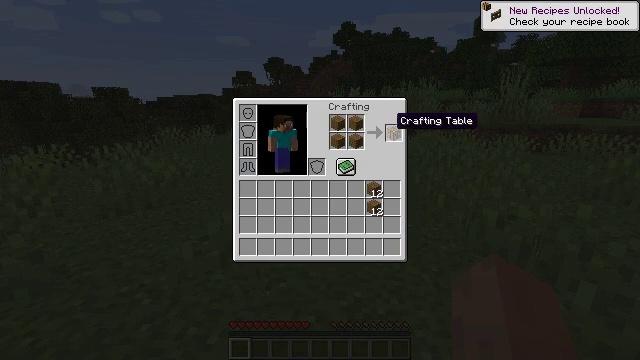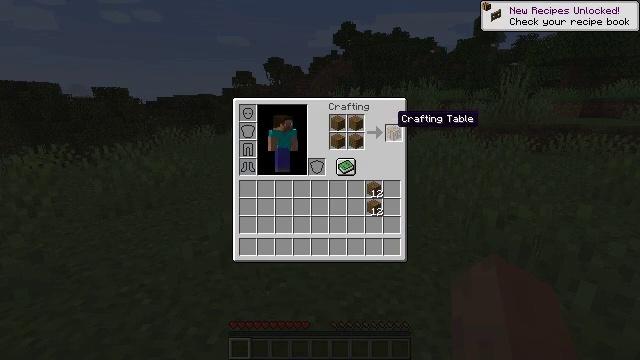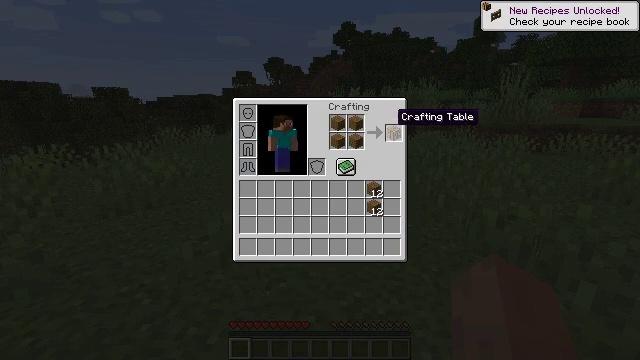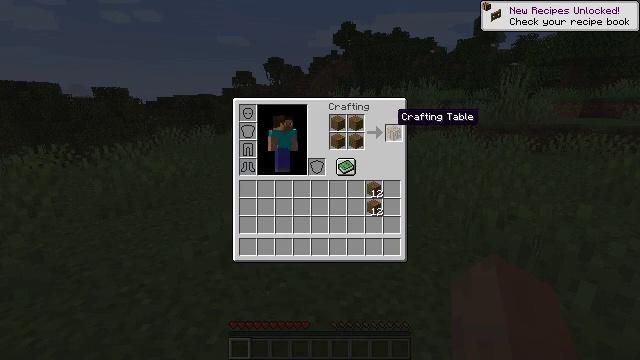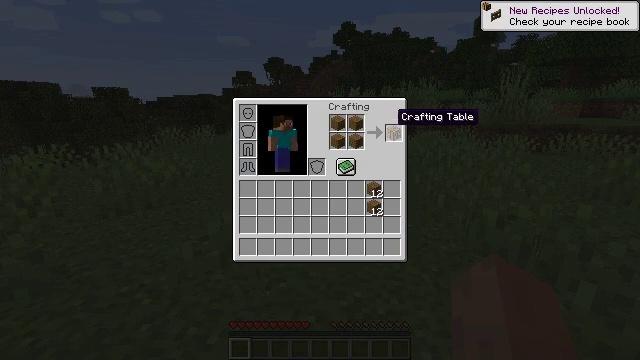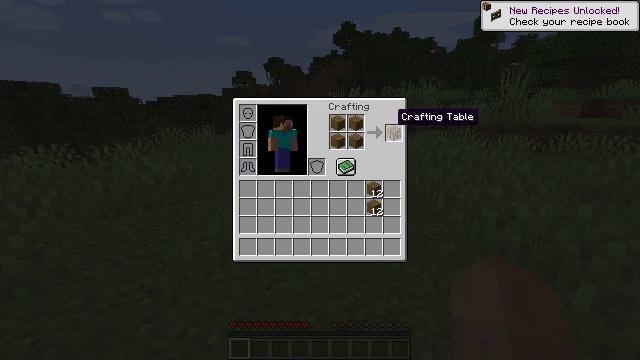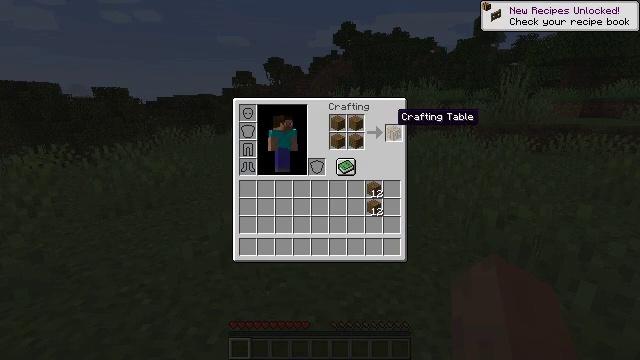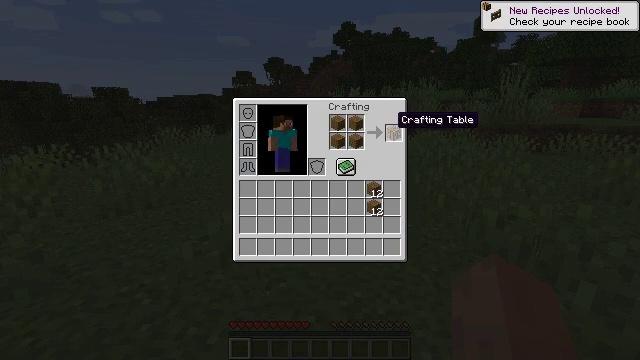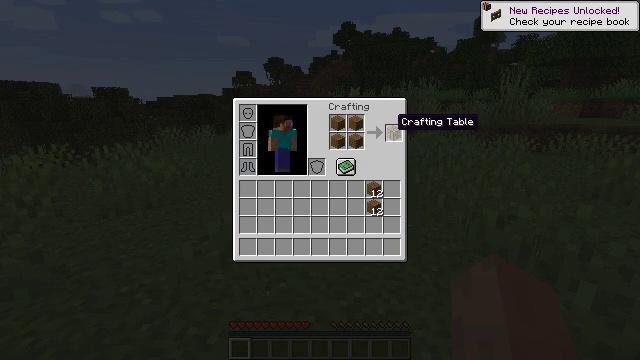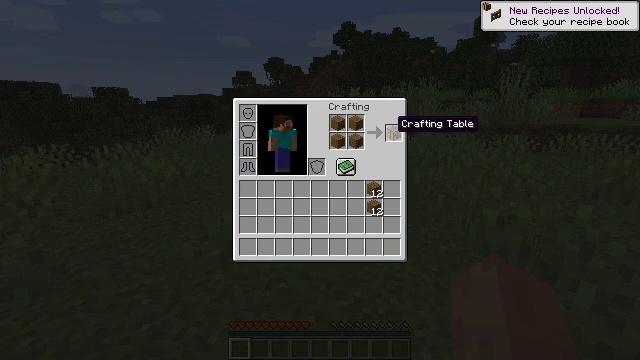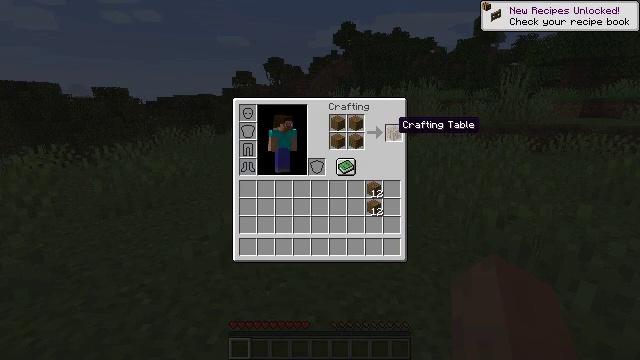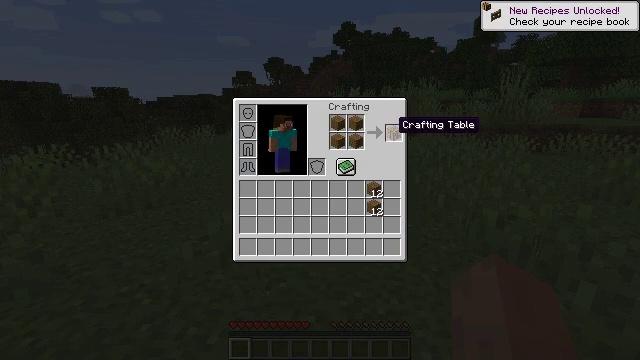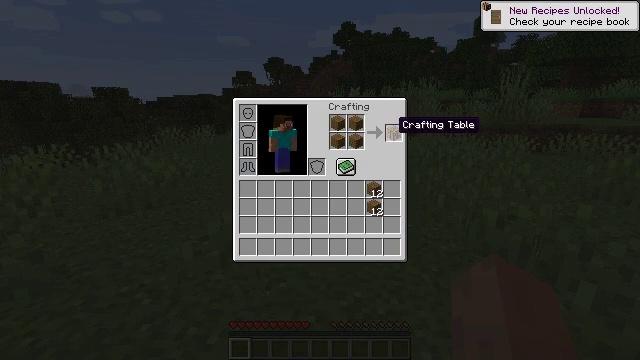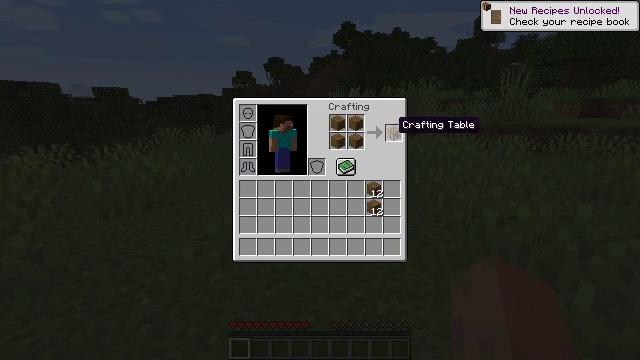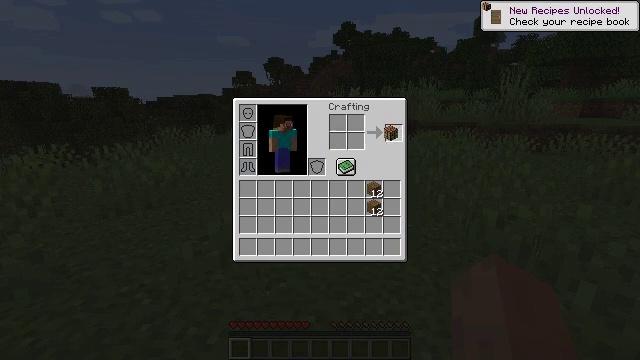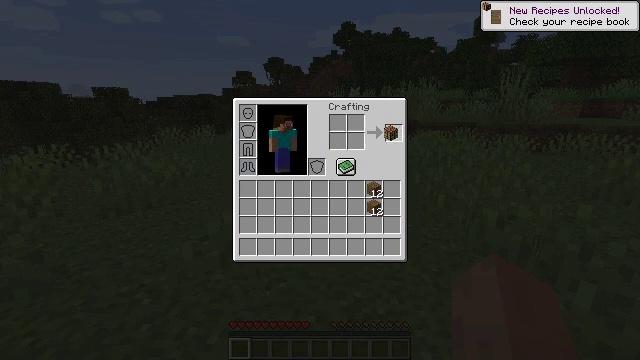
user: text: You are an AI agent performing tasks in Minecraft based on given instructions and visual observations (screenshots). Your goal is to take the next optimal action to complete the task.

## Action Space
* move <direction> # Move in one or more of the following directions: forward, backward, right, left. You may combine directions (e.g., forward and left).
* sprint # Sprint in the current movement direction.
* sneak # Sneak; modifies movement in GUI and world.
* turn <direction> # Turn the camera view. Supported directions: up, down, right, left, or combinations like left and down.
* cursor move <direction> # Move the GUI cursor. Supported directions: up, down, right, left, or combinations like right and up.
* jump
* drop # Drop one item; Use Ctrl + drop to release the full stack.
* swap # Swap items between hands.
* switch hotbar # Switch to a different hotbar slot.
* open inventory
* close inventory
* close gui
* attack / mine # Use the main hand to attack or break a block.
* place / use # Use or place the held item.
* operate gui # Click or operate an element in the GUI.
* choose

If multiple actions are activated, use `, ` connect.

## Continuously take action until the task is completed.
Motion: motion action
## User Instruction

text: Put planks in the crafting grid to craft a crafting table.
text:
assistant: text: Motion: no_op
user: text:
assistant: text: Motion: no_op
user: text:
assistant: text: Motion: no_op
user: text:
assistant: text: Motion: no_op
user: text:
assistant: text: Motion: no_op
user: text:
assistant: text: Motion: no_op
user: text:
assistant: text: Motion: no_op
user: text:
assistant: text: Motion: no_op
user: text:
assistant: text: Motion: no_op
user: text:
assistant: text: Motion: no_op
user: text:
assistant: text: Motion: no_op
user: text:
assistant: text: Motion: no_op
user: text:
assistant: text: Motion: no_op
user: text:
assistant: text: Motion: attack / mine
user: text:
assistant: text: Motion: attack / mine
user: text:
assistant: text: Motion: no_op
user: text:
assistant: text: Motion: turn left and down
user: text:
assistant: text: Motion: turn left and down
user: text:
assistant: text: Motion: turn left and down
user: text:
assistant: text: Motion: no_op
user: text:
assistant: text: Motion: no_op
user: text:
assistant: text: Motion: no_op
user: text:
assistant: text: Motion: no_op
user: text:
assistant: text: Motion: no_op
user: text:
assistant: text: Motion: turn right
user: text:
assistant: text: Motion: no_op
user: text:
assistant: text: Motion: no_op
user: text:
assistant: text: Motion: no_op
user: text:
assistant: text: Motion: attack / mine
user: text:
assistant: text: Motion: attack / mine